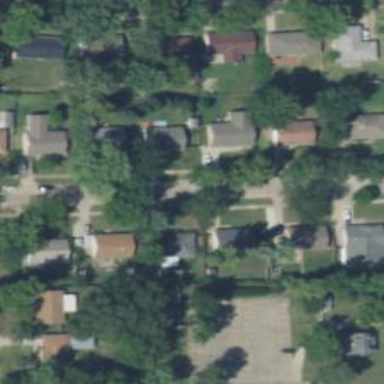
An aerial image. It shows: Residential road with separate sidewalk.